七年级 · 解析几何
如图, 直线 $a, b$ 被 $c, d$ 所截, 且 $a / / b$, 则下列结论中正确的是 ( )

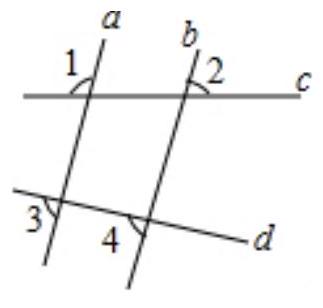
A. $\angle 1=\angle 2$
B. $\angle 3=\angle 4$
C. $\angle 2+\angle 4=180^{\circ}$
D. $\angle 1+\angle 4=180^{\circ}$

答案: B
解析: 【答案】B

【解析】解: $\because$ 直线 $a, b$ 被 $c, d$ 所截, 且 $a / / b$,

$\therefore \angle 3=\angle 4$,

故选: $B$.

依据两直线平行, 同位角相等, 即可得到正确结论.

本题主要考查了平行线的性质, 解题时注意: 两直线平行, 同位角相等.